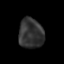
Tissue: lung
Cell type: Endothelial cells
Senescence score: 0.2388
Nuclear area (px): 728
Mean DAPI intensity: 51.015